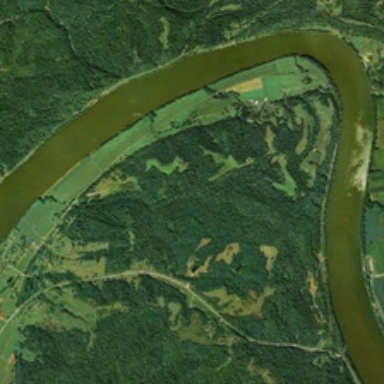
Many green trees are in two sides of a curved light green river .